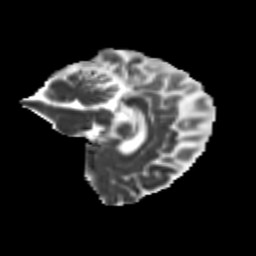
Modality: MD
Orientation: sagittal
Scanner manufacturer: siemens
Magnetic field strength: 3 T
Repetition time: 9.2 s
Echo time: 0.084 s